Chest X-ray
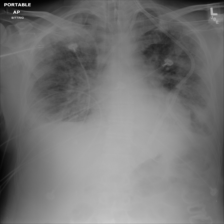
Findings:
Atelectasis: negative
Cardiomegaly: negative
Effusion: negative
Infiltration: negative
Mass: negative
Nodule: negative
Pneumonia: negative
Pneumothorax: negative
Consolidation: negative
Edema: negative
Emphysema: negative
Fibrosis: negative
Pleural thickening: negative
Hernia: negative